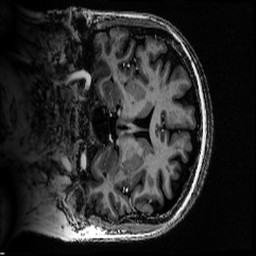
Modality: MP2RAGE
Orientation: coronal
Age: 65
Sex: female
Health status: healthy